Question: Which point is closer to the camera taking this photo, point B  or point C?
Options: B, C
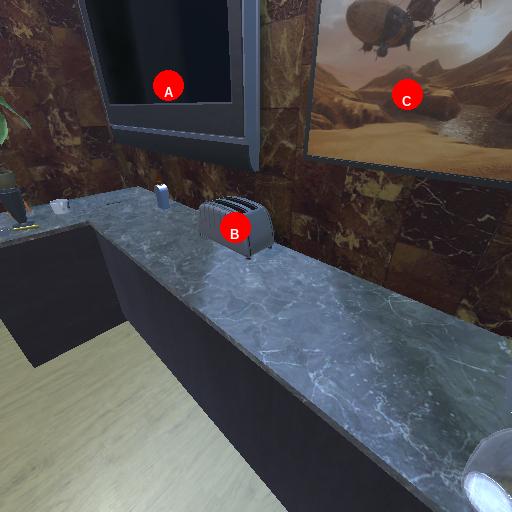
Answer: B